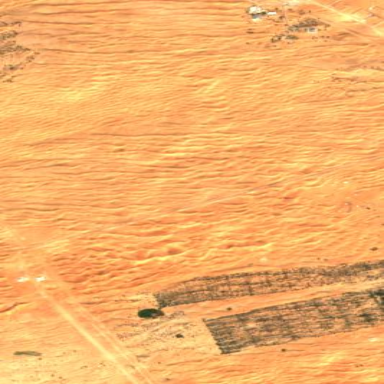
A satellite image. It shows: Fence in the desert.